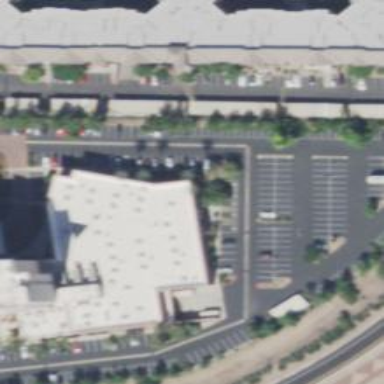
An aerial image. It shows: Parking space.